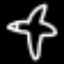
Label: airplane